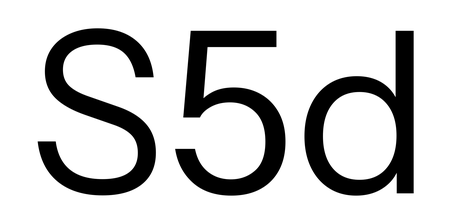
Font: InstrumentSans_Regular